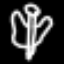
Label: angel